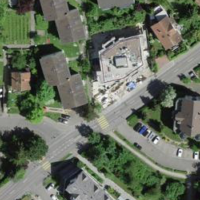
EUNIS habitat code: 55
Species observed at this site:
Squalius cephalus